Question: I have following working code using Kendo UI MVVM - <URL>
Here there is a binding in the template for the checkbox
'''
<input type="checkbox" name="selection" data-bind="checked: isChecked"/>
'''
It is bound to 'isChecked' property of the model.
Now I need to show an alert when user clicks on the checkbox by alerting the checked / unchecked state and Name of user.
I tried with data-bind="checked: showAlert()" but that didnt work.
How can we achieve this?

'''
<script id="selection-table-template" type="text/x-kendo-template">
<tr>
<td data-bind="text: name"></td>
<td data-bind="text: age"></td>
<td>
<input type="checkbox" name="selection" data-bind="checked: isChecked"/>
</td>
</tr>
</script>
<script id="row-template" type="text/x-kendo-template">
<tr data-bind="visible: isChecked">
<td data-bind="text: name"></td>
<td data-bind="text: age"></td>
</tr>
</script>
<table id="selectionTable">
<thead>
<tr>
<th>Name</th>
<th>Age</th>
</tr>
</thead>
<tbody data-template="selection-table-template" data-bind="source: employees"/>
</table>
<br />
<hr />
<table id="resultTable">
<thead>
<tr>
<th>Name</th>
<th>Age</th>
</tr>
</thead>
<tbody data-template="row-template" data-bind="source: employees"/>
</table>
'''
'''
var viewModel = kendo.observable({
employees: [
{ name: "Lijo", age: "28", isChecked: true },
{ name: "Binu", age: "33", isChecked: true },
{ name: "Kiran", age: "29", isChecked: true }
]
});
$(document).ready(function () {
kendo.bind($("body"), viewModel);
});
'''
1. How to display only selected records in the result table
2. MVVM / Custom binding
3. MVVM / Event binding
4. Kendo MVVM Overview
5. Value binding
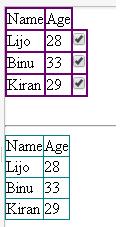
Answer: You can either data-bind the change event:
Html:
'''
<input type="checkbox" name="selection"
data-bind="checked: isChecked, events: { change: printIsChecked }"/>
'''
View model:
'''
var viewModel = kendo.observable({
employees: [{
name: "Lijo",
age: "28",
isChecked: true
}, {
name: "Binu",
age: "33",
isChecked: true
}, {
name: "Kiran",
age: "29",
isChecked: true
}],
printIsChecked: function(e) {
$("#out2").html("via event-binding on input: " + e.data.name + " is checked: " + e.data.isChecked);
}
});
'''
or bind a change event handler to the observable (without changing your Html):
'''
var viewModel = kendo.observable({
employees: [{
name: "Lijo",
age: "28",
isChecked: true
}, {
name: "Binu",
age: "33",
isChecked: true
}, {
name: "Kiran",
age: "29",
isChecked: true
}],
printIsChecked: function (e) {
var changedItem = e.items[0];
// note: might need to check e.field === "isChecked"
// if other fields might change or if you add/remove items from employees
$("#out").html("via Observable.change: " + changedItem.name + " is checked: " + changedItem.isChecked);
}
});
viewModel.employees.bind("change", viewModel.printIsChecked);
'''
(<URL>